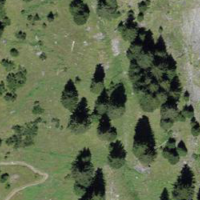
EUNIS habitat code: 26
Species observed at this site:
Silene dioica
Zygaena purpuralis